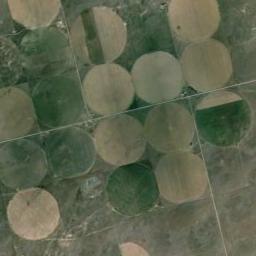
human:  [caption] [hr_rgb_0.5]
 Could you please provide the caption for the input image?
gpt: Several khaki and green circular farmlands are neatly arranged on the ground and some roads go through the ground .

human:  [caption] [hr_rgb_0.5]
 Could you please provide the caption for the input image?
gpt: Many neatly arranged circular farmland mixed with green and earth yellow .

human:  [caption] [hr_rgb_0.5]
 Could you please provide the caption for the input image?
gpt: There is some open space in the picture .

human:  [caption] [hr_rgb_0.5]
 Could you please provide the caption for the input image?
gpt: There are some circle farmland in the green land .

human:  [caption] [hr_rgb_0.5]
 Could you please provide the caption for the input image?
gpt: There are many yellow and green circular farmlands of the same size .